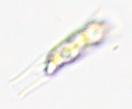
Label: Odontella